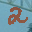
Label: 2